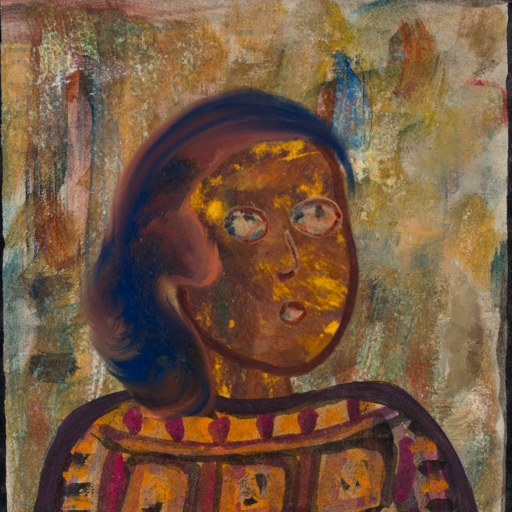
Background: Pipe, Head And Neck Side: Comrade, Face Side: Orphan, Bust: Doll, Hair Side: Mother_And_Son_Son, Head Accessory: Blank, Second Necklace: Blank, Necklace: Blank, Baby: Blank